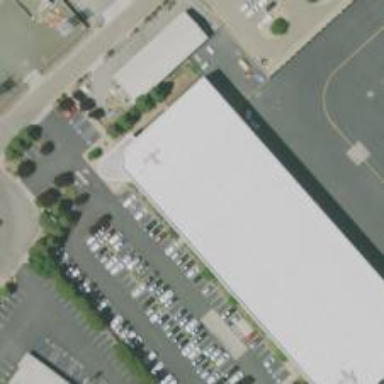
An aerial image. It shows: Hangar located at airport.